【题型】填空题　【知识点】立体几何　【难度】medium
在矩形 $ABCD$ 中，$AB=2, AD=1, P$ 为 $DC$ 的中点，将 $\triangle DAP$ 沿 $AP$ 折起，把 $\triangle DAP$ 折成 $\triangle SAP$，使平面 $SAP \perp$ 平面 $ABCP$，则三棱锥 $S-ABP$ 的外接球表面积为 \underline{\hspace{3cm}}。
【解答】
\noindent \textbf{【答案】} $4\pi$

\vspace{1em}

\noindent \textbf{【分析】} 利用勾股定理逆定理证明 $BP \perp AP$，由面面垂直的性质得到 $BP \perp$ 平面 $SAP$，求出 $\triangle SAP$ 外接圆的半径 $r=\frac{1}{2}AP$，设三棱锥 $S-ABP$ 的外接球的半径为 $R$，则 $R^2 = r^2 + \left(\frac{PB}{2}\right)^2$，最后由球的表面积公式计算可得。

\vspace{1em}

\noindent \textbf{【详解】} 因为 $AB=2$，$AD=1$，$P$ 为 $DC$ 的中点，
则有 $AP = \sqrt{1^2 + 1^2} = \sqrt{2}$，$BP = \sqrt{1^2 + 1^2} = \sqrt{2}$，
所以 $AP^2 + BP^2 = AB^2$，所以 $BP \perp AP$，
又平面 $SAP \perp$ 平面 $ABCP$，平面 $SAP \cap$ 平面 $ABCP = AP$，$BP \subset$ 平面 $ABCP$。
所以 $BP \perp$ 平面 $SAP$，
又 $\triangle SAP$ 为等腰直角三角形，所以其外接圆的半径 $r = \frac{1}{2}AP = \frac{\sqrt{2}}{2}$，
设三棱锥 $S-ABP$ 的外接球的半径为 $R$，则 $R^2 = r^2 + \left(\frac{PB}{2}\right)^2 = \left(\frac{\sqrt{2}}{2}\right)^2 + \left(\frac{\sqrt{2}}{2}\right)^2 = 1$，
所以 $R=1$，所以三棱锥 $S-ABP$ 的外接球的表面积 $S = 4\pi R^2 = 4\pi$。
故答案为：$4\pi$

\noindent \textbf{【点睛】} 关键点点睛：本题解答的关键是证明 $BP \perp$ 平面 $SAP$，再由直棱锥的外接球的模型计算外接球的半径。
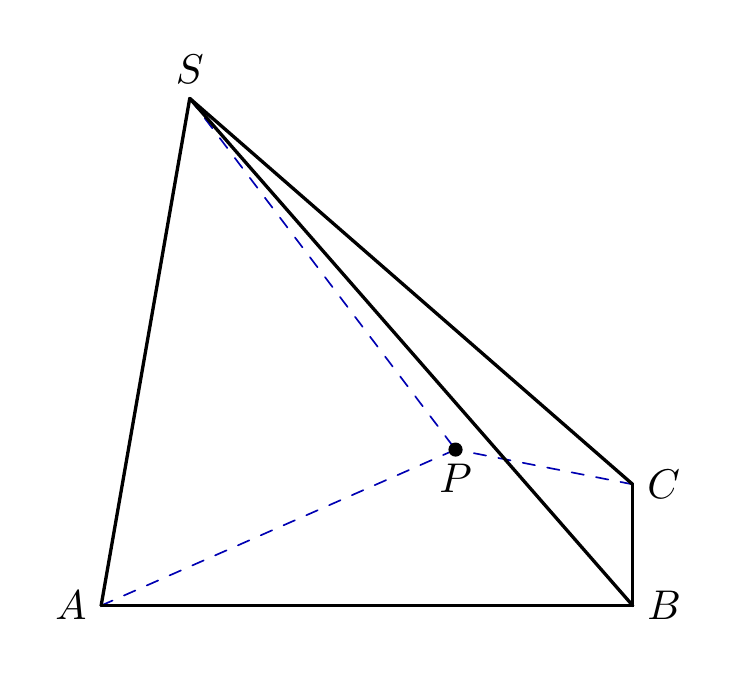